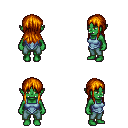
a pixel art fantasy rpg character, female body template, orc, green skin, blue vest, teal pants, dark blonde unkempt hairstyle, four views (front, back, left, right), 2x2 character sprite sheet, small pixel art, hard edges, no anti-aliasing